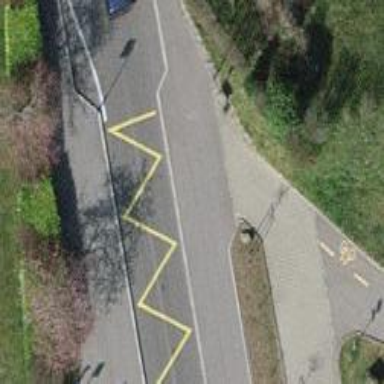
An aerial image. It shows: Sidewalk leading to platform for public transport.